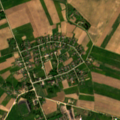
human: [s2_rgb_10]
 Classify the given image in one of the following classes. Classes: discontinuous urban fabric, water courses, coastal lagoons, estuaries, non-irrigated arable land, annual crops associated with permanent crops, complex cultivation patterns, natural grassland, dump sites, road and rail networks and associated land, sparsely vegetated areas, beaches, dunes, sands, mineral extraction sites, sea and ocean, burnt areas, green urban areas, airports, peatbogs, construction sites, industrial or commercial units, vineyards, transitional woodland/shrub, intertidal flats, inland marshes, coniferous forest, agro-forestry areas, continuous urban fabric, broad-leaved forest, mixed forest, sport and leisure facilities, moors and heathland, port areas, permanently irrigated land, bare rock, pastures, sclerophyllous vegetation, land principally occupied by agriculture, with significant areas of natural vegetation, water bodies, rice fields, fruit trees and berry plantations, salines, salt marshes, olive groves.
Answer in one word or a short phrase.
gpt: discontinuous urban fabric, non-irrigated arable land, complex cultivation patterns